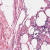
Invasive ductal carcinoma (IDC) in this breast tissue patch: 0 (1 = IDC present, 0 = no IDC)